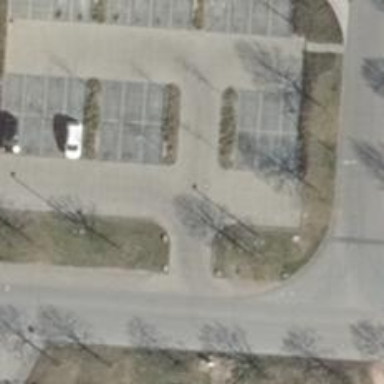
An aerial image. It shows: Road serving as parking aisle.